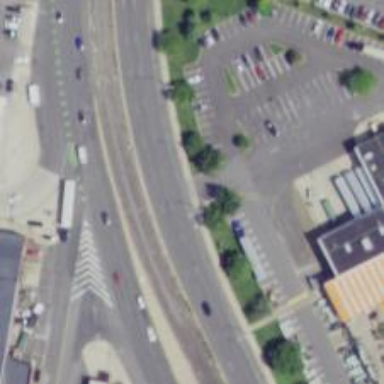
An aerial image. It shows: Unmarked crossing on the road.